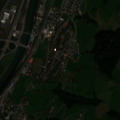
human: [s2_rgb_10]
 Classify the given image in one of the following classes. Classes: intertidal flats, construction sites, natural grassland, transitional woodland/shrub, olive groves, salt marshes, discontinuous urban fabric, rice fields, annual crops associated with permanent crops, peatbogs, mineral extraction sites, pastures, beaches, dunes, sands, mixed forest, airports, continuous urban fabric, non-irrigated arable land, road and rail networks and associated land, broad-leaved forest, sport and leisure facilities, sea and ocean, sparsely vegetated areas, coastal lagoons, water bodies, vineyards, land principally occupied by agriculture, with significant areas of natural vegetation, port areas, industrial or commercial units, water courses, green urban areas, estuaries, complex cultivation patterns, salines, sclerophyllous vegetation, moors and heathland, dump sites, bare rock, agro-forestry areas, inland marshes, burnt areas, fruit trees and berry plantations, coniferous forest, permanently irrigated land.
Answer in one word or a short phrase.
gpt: discontinuous urban fabric, non-irrigated arable land, complex cultivation patterns, land principally occupied by agriculture, with significant areas of natural vegetation, mixed forest